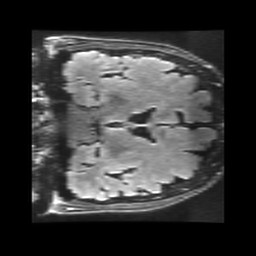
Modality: FLAIR
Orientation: coronal
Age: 77
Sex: female
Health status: healthy
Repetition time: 12 s
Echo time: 0.09782 s